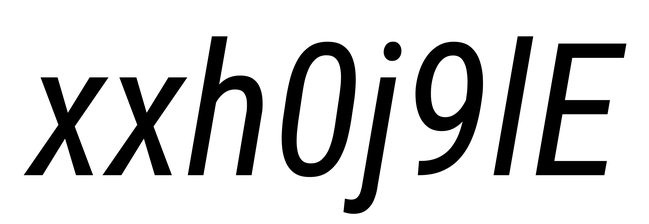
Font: Roboto-Italic_Condensed_Italic